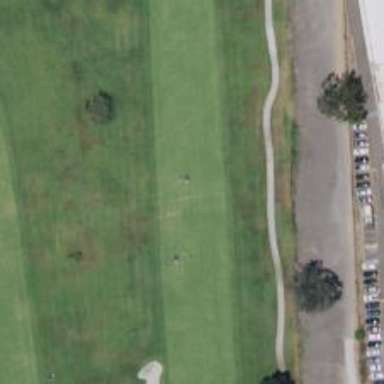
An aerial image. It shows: Golf hole.